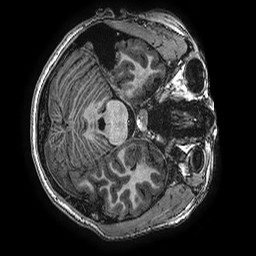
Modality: T1w
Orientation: axial
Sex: female
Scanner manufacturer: ge
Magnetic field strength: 3 T
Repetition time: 0.00766 s
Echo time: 0.003476 s